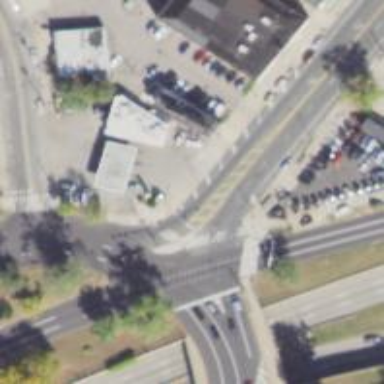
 which is uncontrolled and marked crossing on the road."